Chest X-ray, AP view. Patient: 54 years old, sex F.
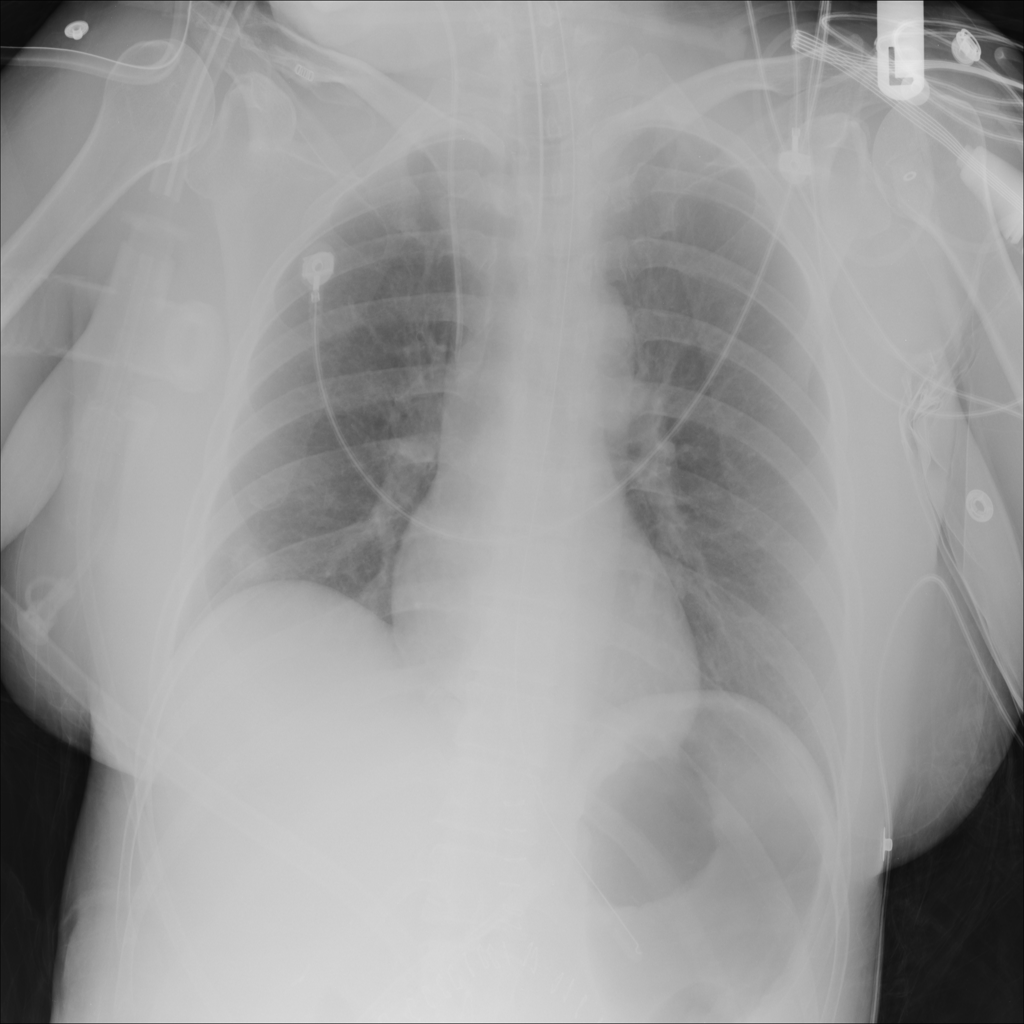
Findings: Nodule